Question: Count the number of objects in the diagram.
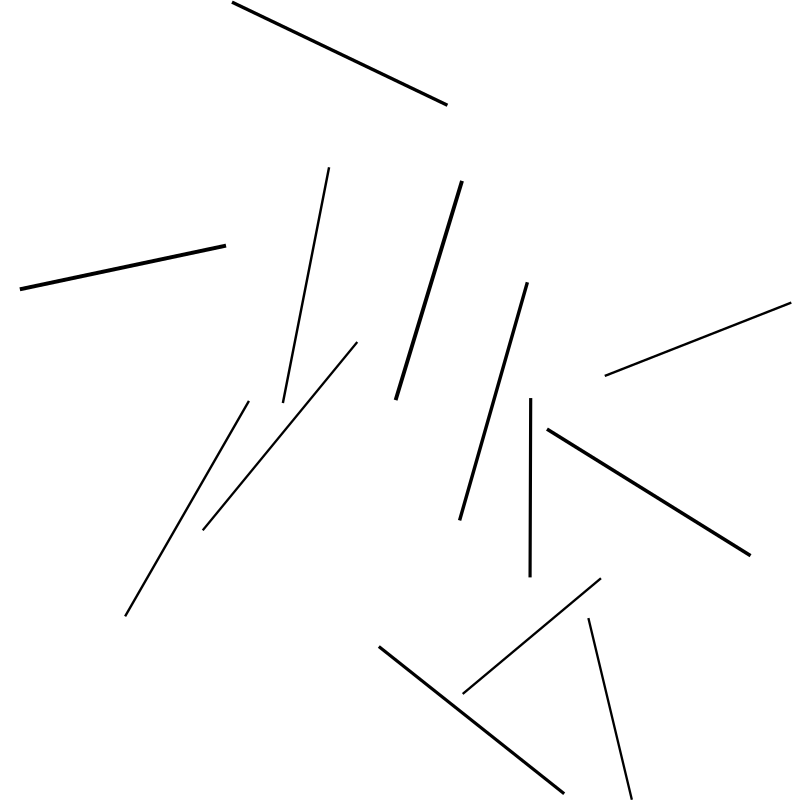
Answer: 13